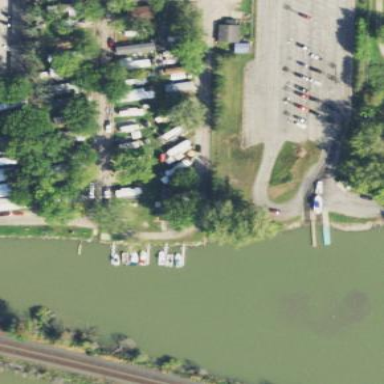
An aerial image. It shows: Residential area known as trailer park.